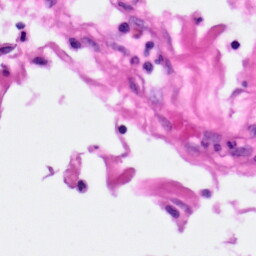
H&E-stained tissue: Pancreatic